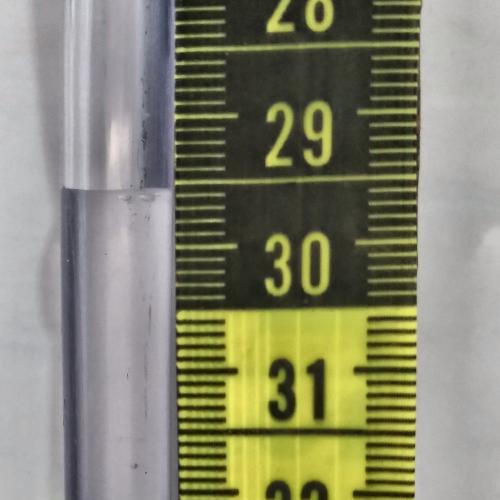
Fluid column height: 29.6 cm